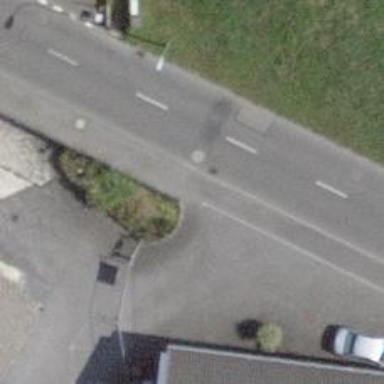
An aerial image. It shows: Bus stop with platform for public transport.